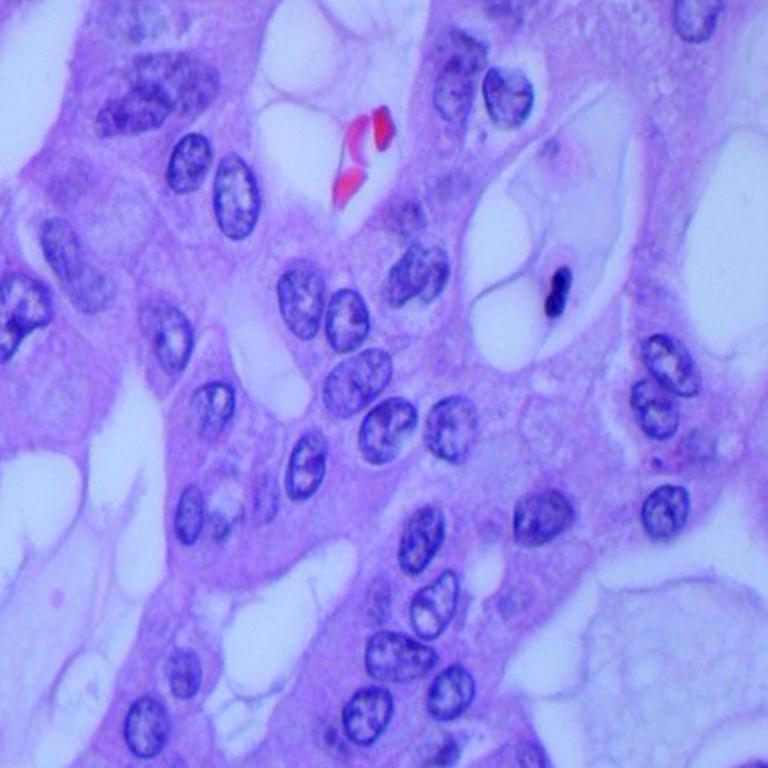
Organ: lung
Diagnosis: adenocarcinomas